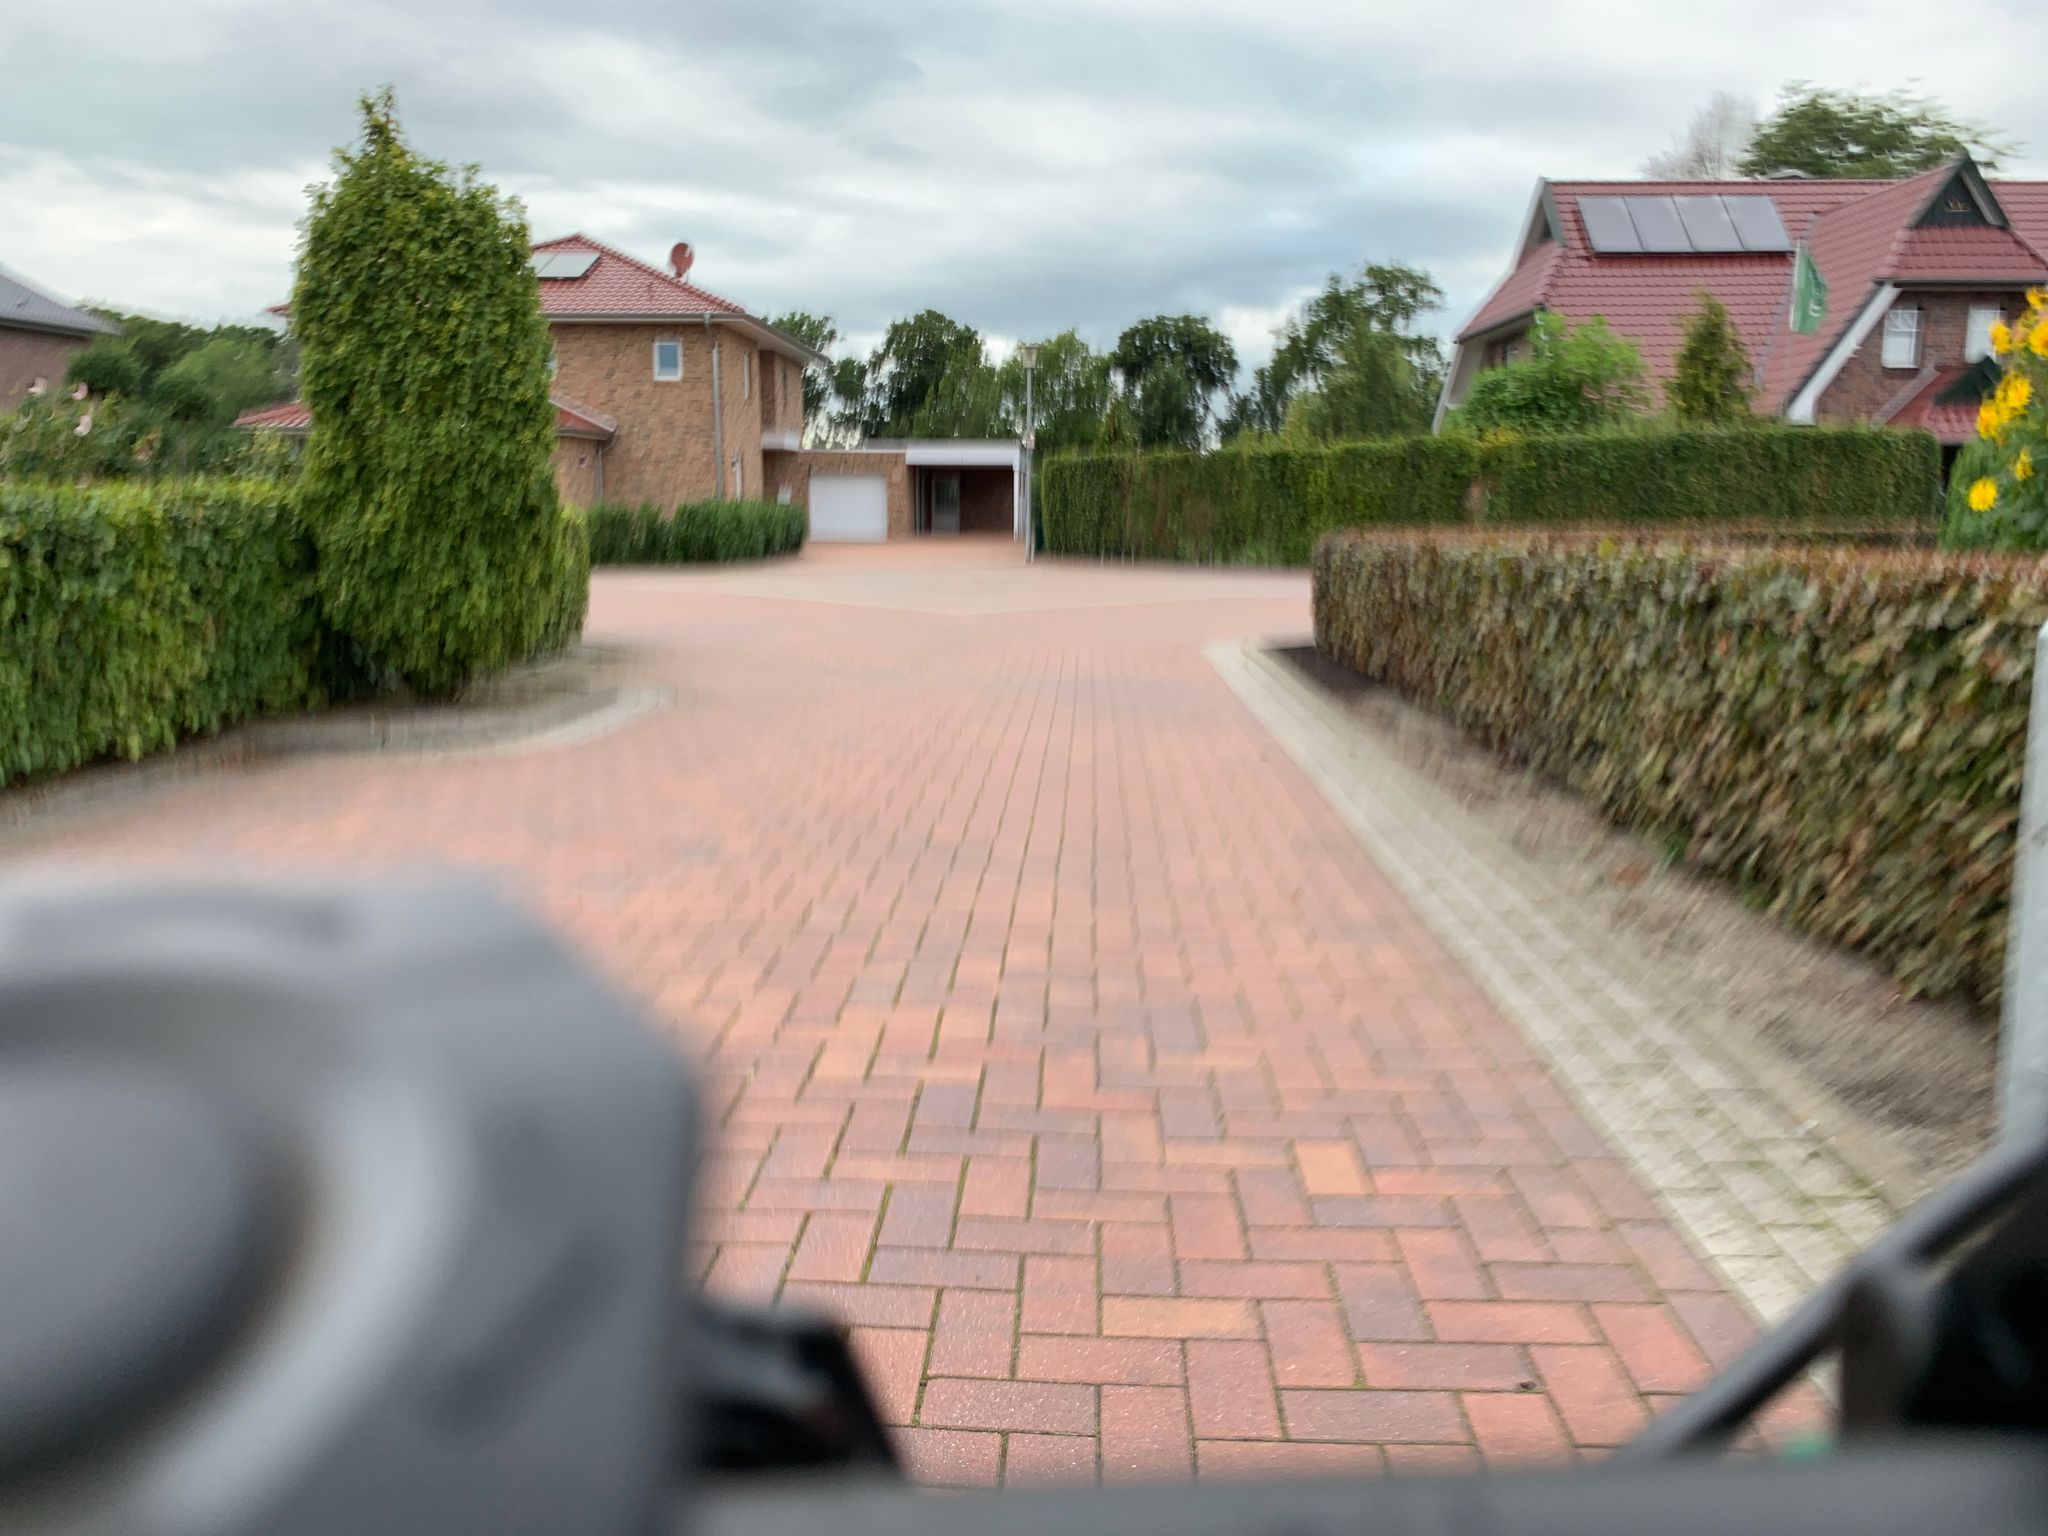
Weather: cloudy
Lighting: day
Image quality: slightly poor
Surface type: walking surface
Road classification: living_street, path
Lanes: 1
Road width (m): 1.5
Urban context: semi-dense urban cluster
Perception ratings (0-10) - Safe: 8.58, Lively: 5.67, Beautiful: 9.64, Boring: 8.34, Depressing: 1.16, Wealthy: 8.31